Question: Im fetching a local xml file using jQuery ajax through an html that i download from my site.
The problem is that each and every time the file gets downloaded, the user must right click on it -> properties -> unblock. Otherwise jquery ajax throws a "permission denied" error.
Is there any way to mark the file as trusted or something similar? Should i implement something on the serverside when downloading the file? Or add something on the client side in the saved html file? Thanks in advance.

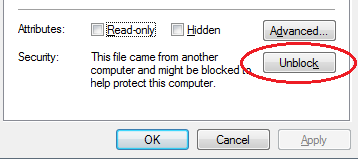
Answer: The NTFS file system attache to this file a flag as unsafe. You can use one utility from Sysinternals called Streams to remove this flag. You can download the Streams from:
<URL>
Then using the <URL> you can run the 'streams -d <file.xml>' command to remove this flag, after you have get the file. How to run it:
'''
Process runcommd = new Process();
runcommd.StartInfo.FileName = "streams";
runcommd.StartInfo.Arguments = " -d "fullpath\file.xml"";
runcommd.StartInfo.UseShellExecute = false;
runcommd.StartInfo.CreateNoWindow = false;
runcommd.StartInfo.RedirectStandardError = true;
runcommd.StartInfo.RedirectStandardOutput = true;
runcommd.StartInfo.RedirectStandardInput = true;
// now run it
runcommd.Start();
// be sure that we end
runcommd.StandardInput.Flush();
runcommd.StandardInput.Close();
'''
The Streams are from MS site, so its official and credible source, and its just a utility that remove this flag from the file. I think that you can do your job.
Related:
<URL>
<URL>